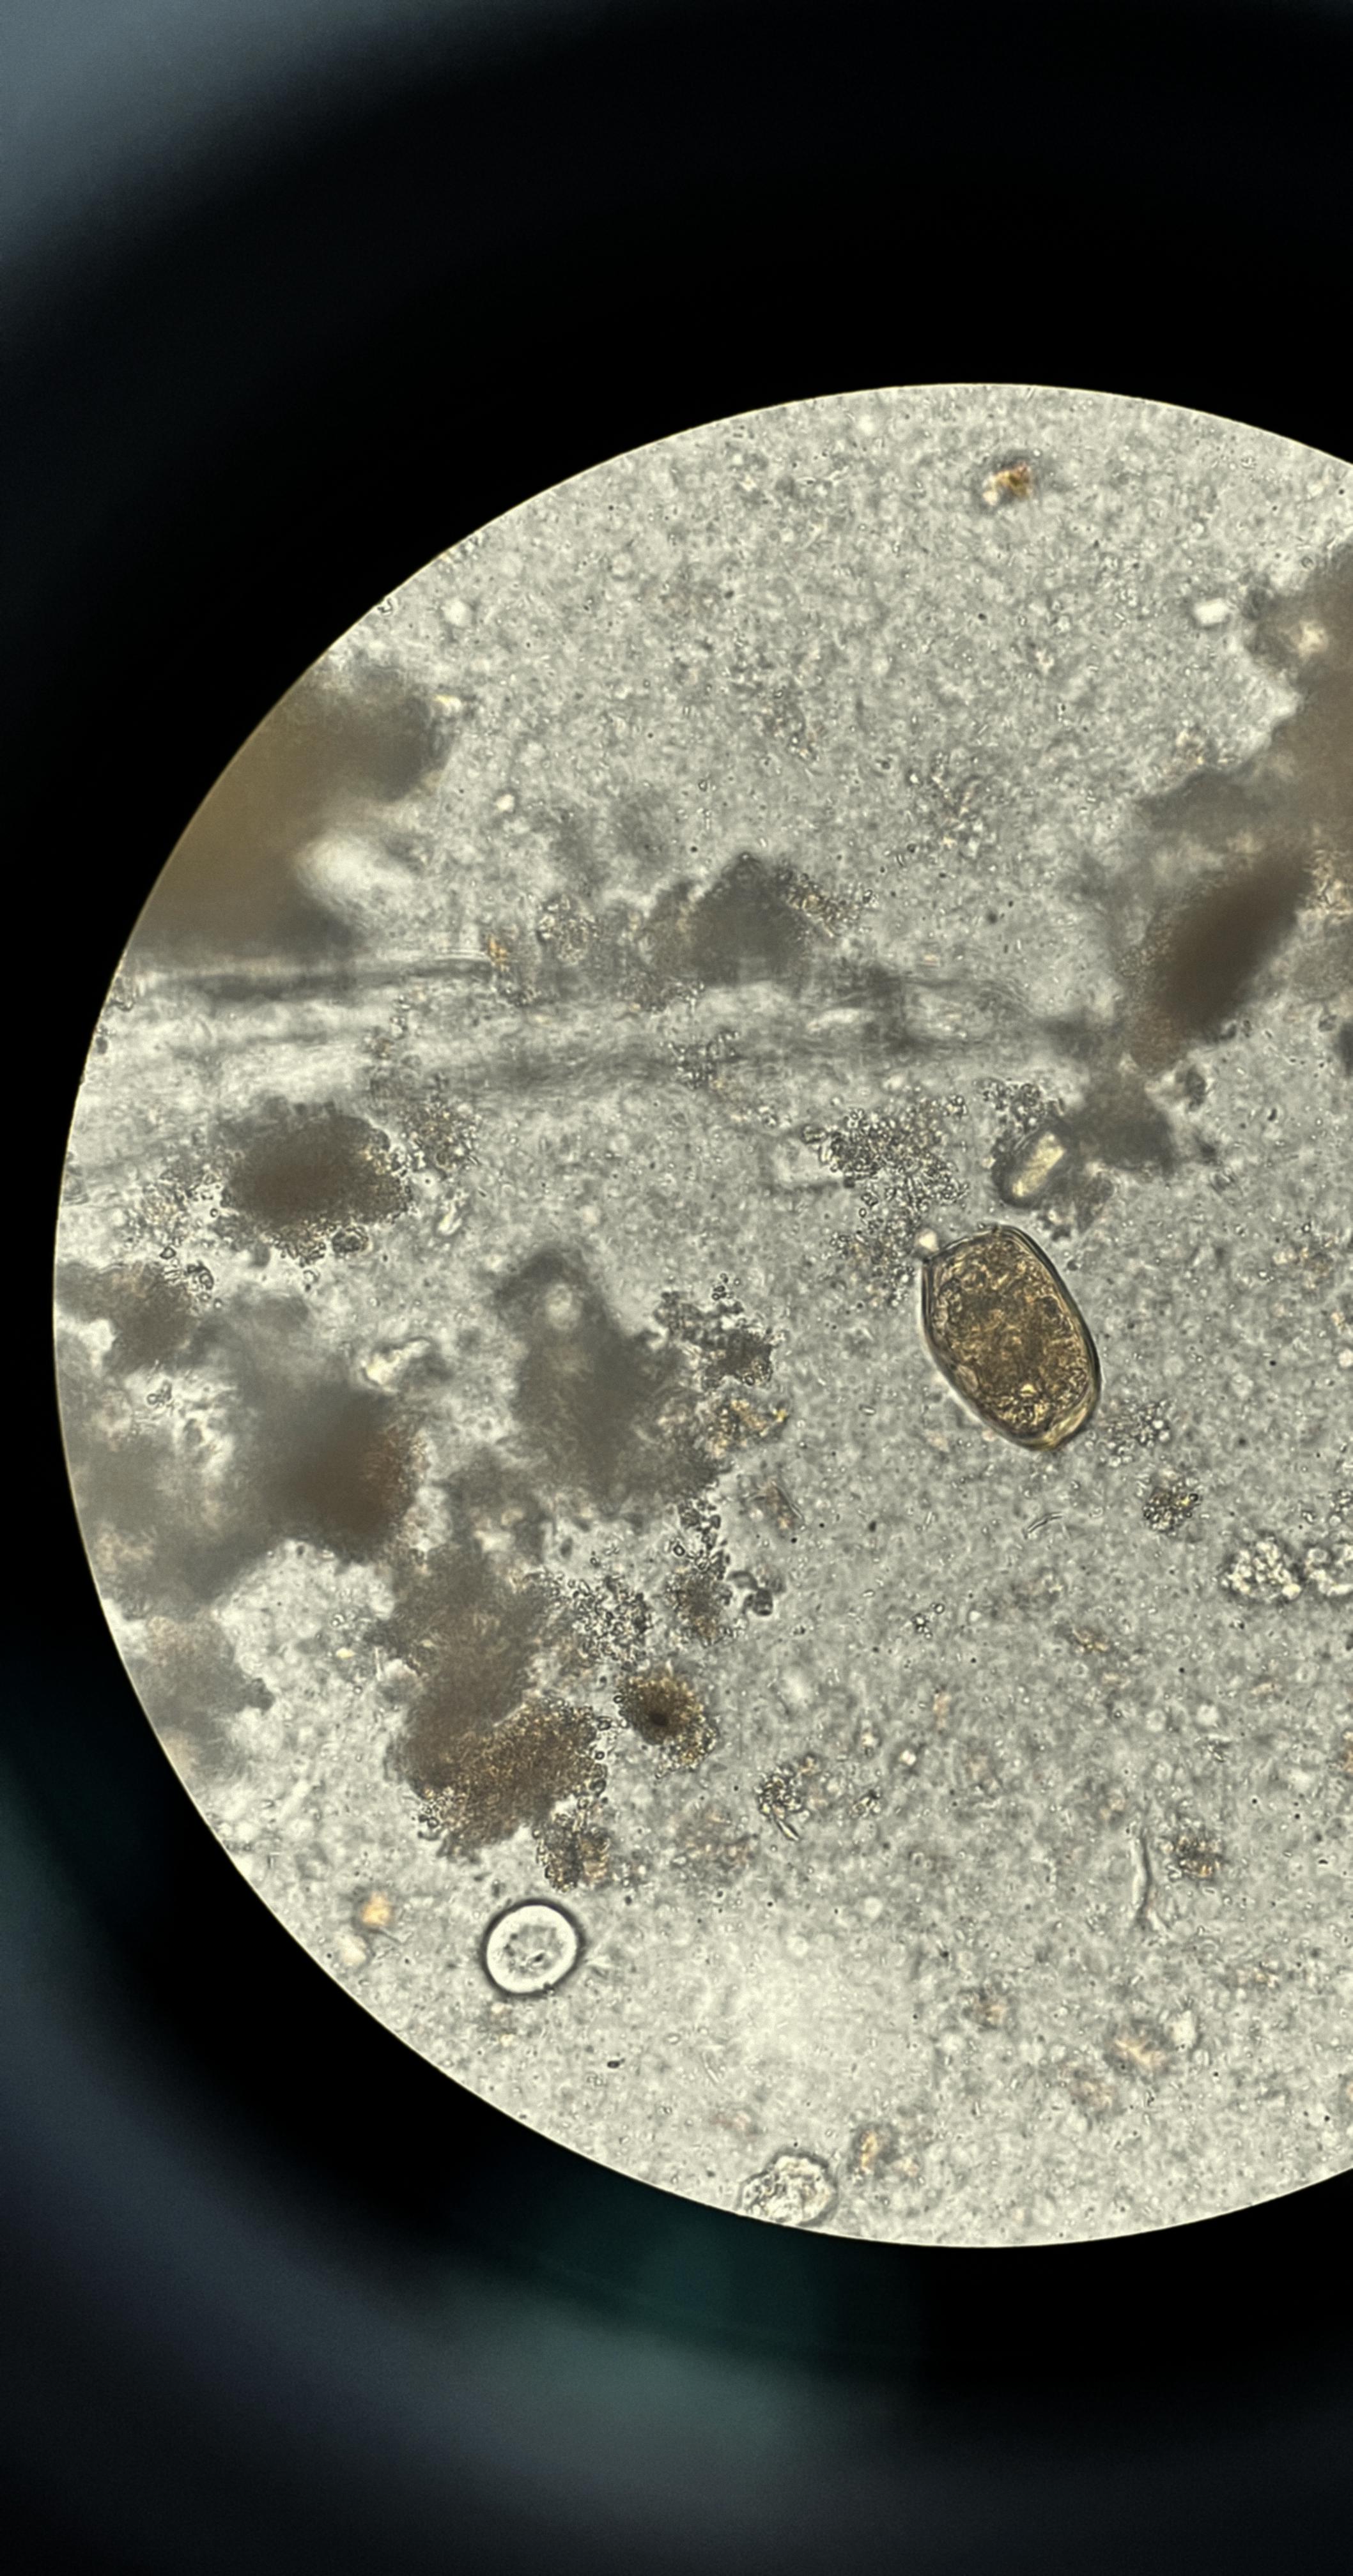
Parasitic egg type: Paragonimus spp